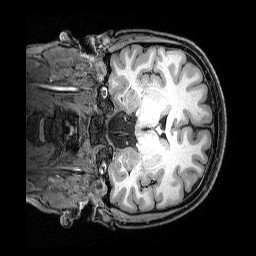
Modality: T1w
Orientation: coronal
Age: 33
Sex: female
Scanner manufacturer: siemens
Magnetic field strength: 3 T
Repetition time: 2.5 s
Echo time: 0.00369 s